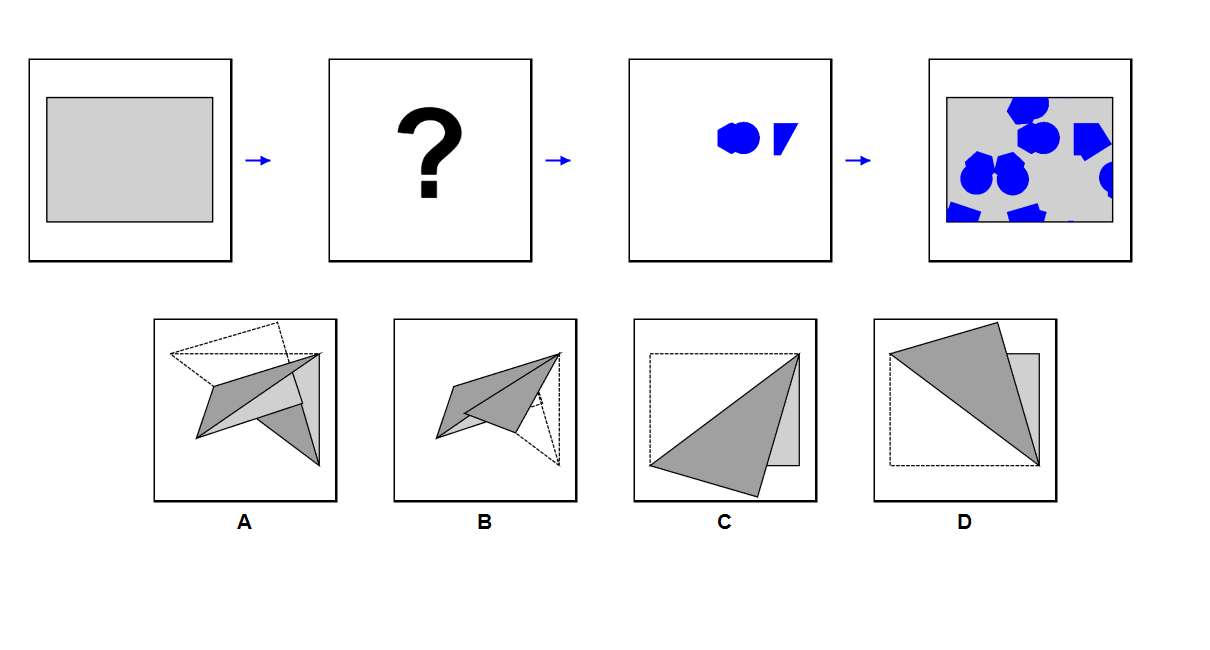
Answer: C